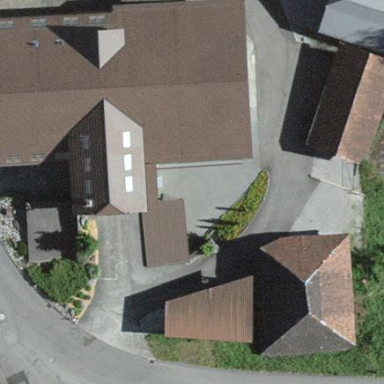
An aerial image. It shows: Farm building.